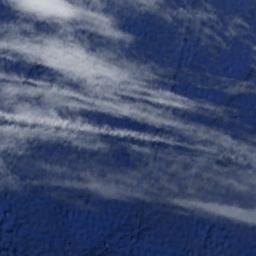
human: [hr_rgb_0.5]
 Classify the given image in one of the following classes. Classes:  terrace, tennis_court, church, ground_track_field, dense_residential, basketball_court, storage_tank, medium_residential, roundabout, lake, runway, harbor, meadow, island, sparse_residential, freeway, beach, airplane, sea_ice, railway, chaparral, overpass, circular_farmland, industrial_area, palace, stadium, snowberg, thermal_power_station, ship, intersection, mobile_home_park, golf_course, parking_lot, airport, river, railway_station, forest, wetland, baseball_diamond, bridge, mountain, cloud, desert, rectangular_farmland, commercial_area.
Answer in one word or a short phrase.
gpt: cloud